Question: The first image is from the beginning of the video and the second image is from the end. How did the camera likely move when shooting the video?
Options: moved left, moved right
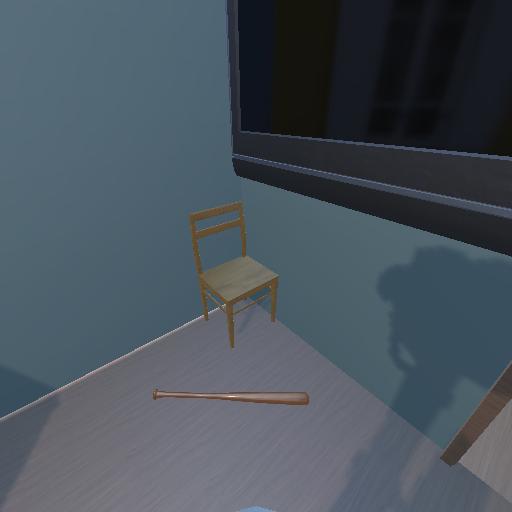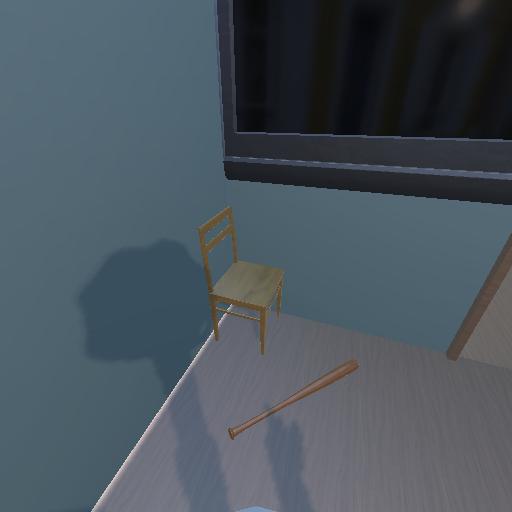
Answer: moved left